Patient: sex F, age 54
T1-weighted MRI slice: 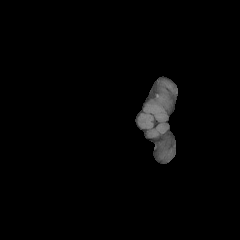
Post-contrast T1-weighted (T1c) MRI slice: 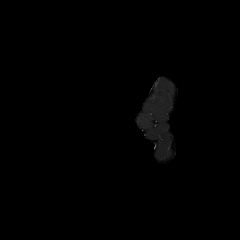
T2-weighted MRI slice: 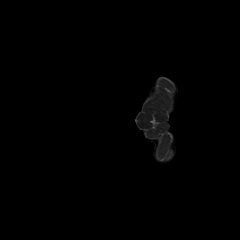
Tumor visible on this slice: no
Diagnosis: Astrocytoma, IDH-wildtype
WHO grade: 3